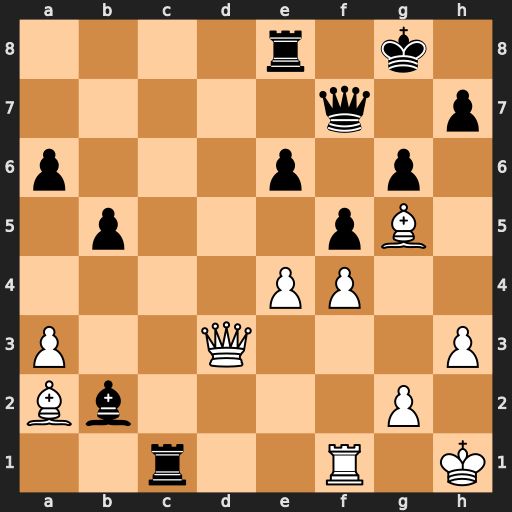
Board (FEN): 4r1k1/5q1p/p3p1p1/1p3pB1/4PP2/P2Q3P/Bb4P1/2r2R1K
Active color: w
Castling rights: -
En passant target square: -
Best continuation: Rxc1 Bxc1 Qc3